Interaction volume radius: 10 \u00c5
Interaction volume height: 10 \u00c5
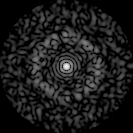
Disorder parameter: 0.8401